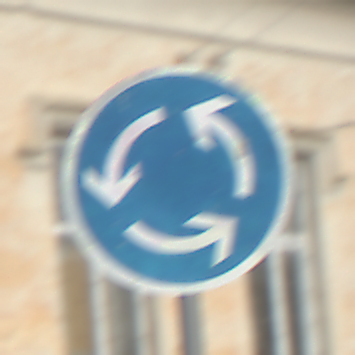
Verkehrszeichen: Kreisverkehr
Umgebung: Outdoor, Nature
Tageszeit: MorningAfternoon
Wetter: PartlyCloudy
Licht: Natural
Jahreszeit: Autumn
Kontrast: LowContrast